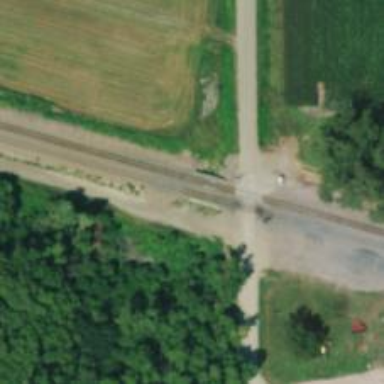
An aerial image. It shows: Railway with two tracks.